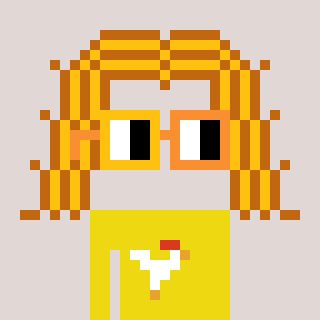
a pixel art character with square yellow and orange glasses, a hair-shaped head and a yellow-colored body on a warm background